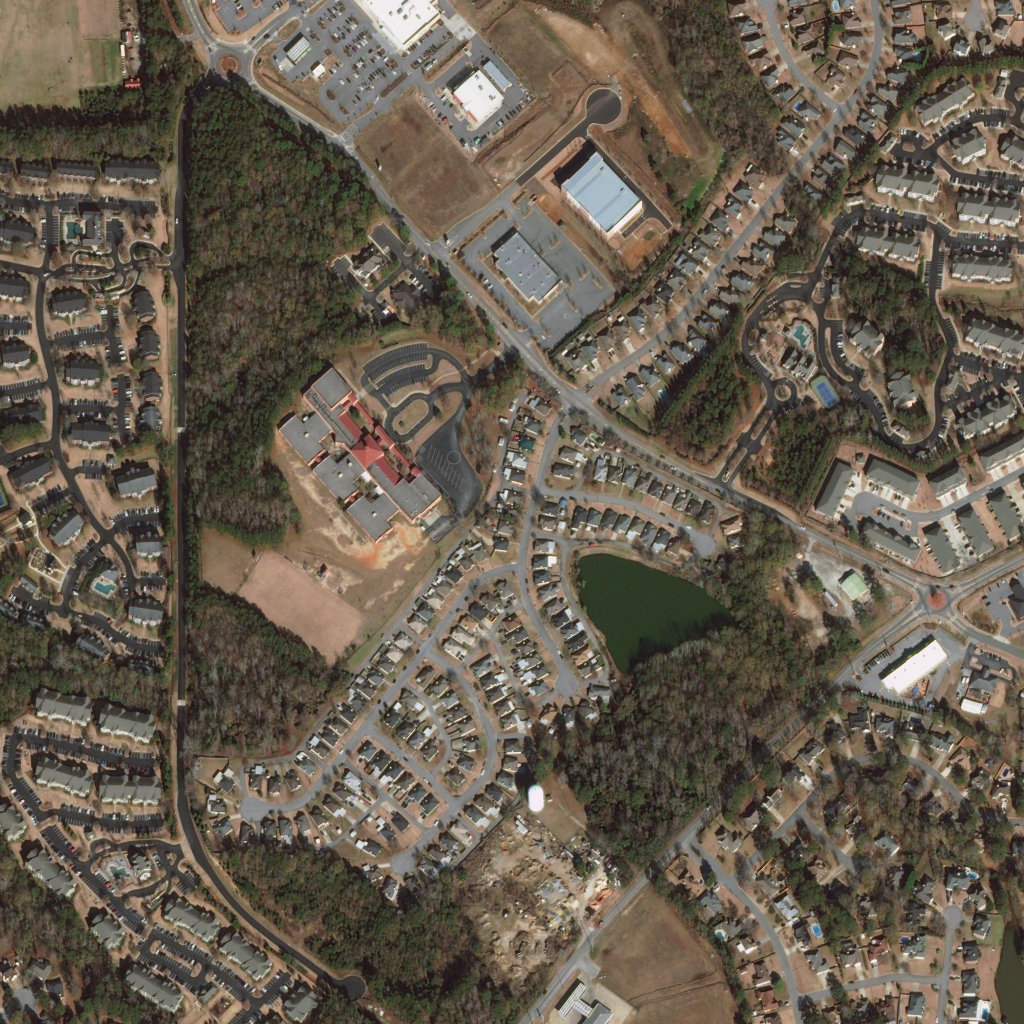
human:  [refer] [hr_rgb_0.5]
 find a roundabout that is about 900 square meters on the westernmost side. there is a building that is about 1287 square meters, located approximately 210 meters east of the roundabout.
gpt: <box>[[20, 4, 24, 8, 0]]</box>

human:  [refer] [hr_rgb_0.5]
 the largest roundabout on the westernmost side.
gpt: <box>[[20, 4, 24, 8, 0]]</box>